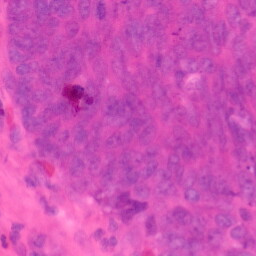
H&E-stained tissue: Colon